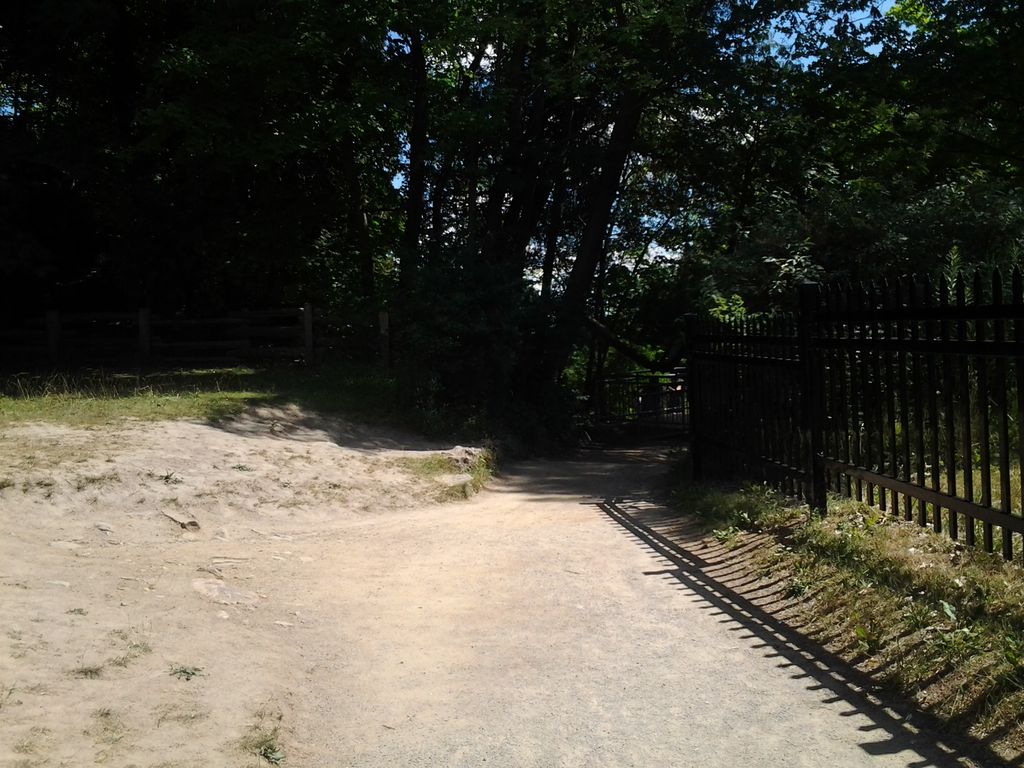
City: hamilton